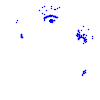
Particle: proton